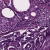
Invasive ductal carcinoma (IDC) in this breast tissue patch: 1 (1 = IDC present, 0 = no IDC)